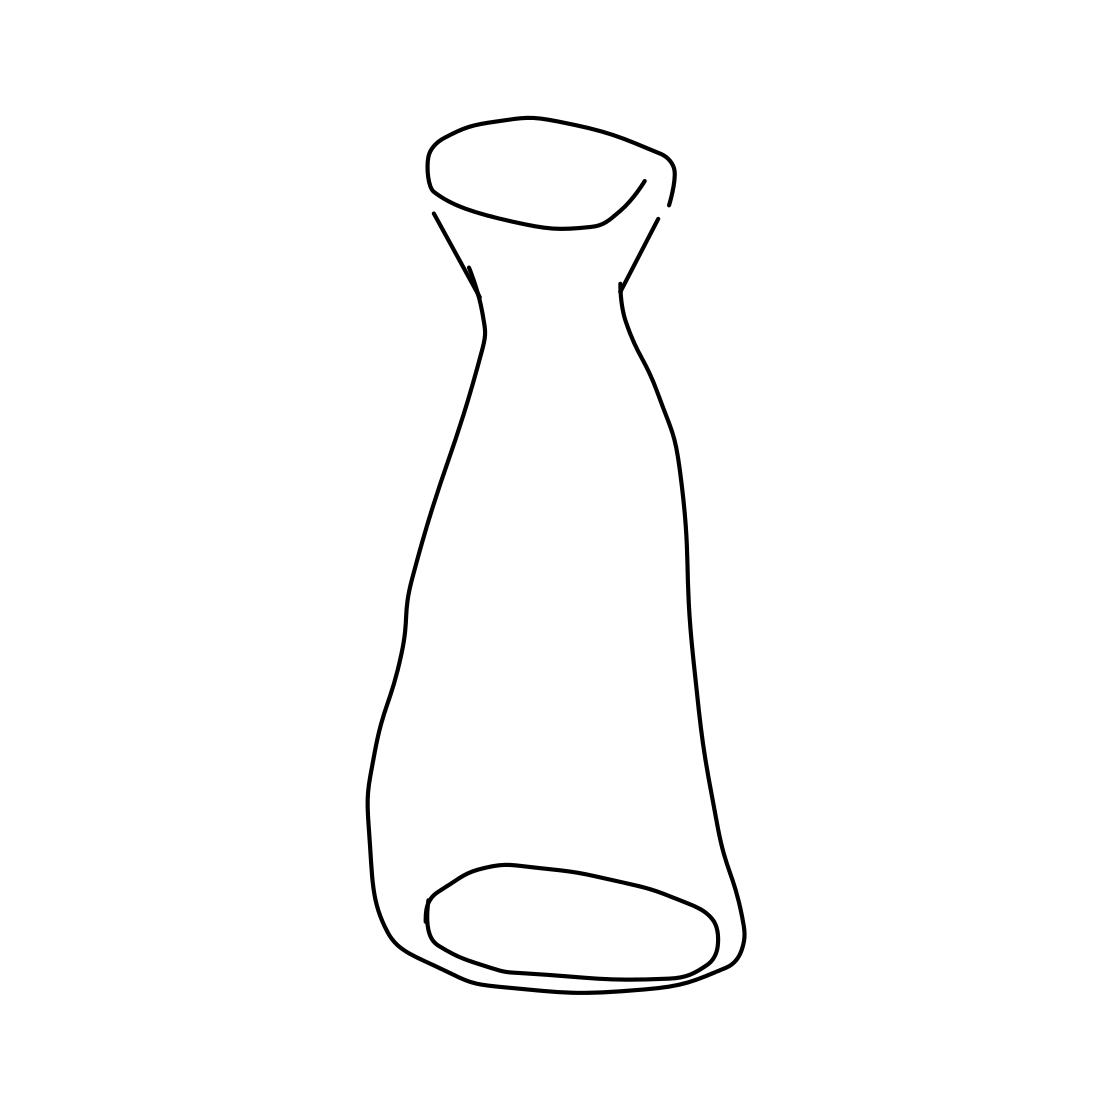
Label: vase